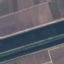
Land use / land cover class: River